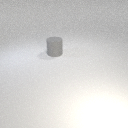
large gray rubber cylinder